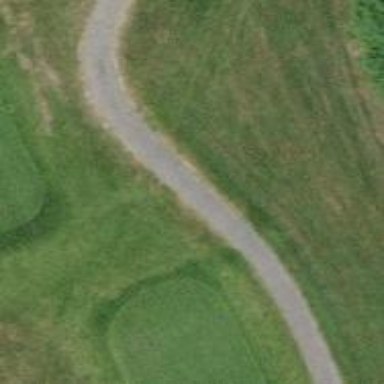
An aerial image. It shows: Designated golf cartpath for service vehicles.